Question: I have the following mockup.

I need that the user profile on the top left is dinamically loaded, so I splitted the navigation.cshtml into two files.
Navigation.cshtml
'''
<nav class="navbar-default navbar-static-side" role="navigation">
<div class="sidebar-collapse">
<ul class="nav" id="side-menu">
<li class="nav-header">
<!-- Top Navbar -->
@Html.Partial("_Profile")
</li>
<li class="@Html.IsSelected(action: "Index")">
<a href="@Url.Action("Index", "Home")"><i class="fa fa-laptop"></i> <span class="nav-label">Main page</span> </a>
</li>
<li class="@Html.IsSelected(action: "Minor")">
<a href="@Url.Action("Minor", "Home")"><i class="fa fa-desktop"></i> <span class="nav-label">Minor page</span></a>
</li>
</ul>
</div>
</nav>
'''
and profile.cshtml
'''
<div class="dropdown profile-element">
<span>
<img alt="image" class="img-circle" src="~/Images/profile_small.jpg" />
</span>
<a data-toggle="dropdown" class="dropdown-toggle" href="#">
<span class="clear">
<span class="block m-t-xs">
<strong class="font-bold">David Williams</strong>
</span> <span class="text-muted text-xs block">Art Director <b class="caret"></b></span>
</span>
</a>
<ul class="dropdown-menu animated fadeInRight m-t-xs">
<li><a href="@Url.Action("Profile", "AppViews")">Profile</a></li>
<li><a href="@Url.Action("Contacts", "AppViews")">Contacts</a></li>
<li><a href="@Url.Action("Inbox", "Mailbox")">Mailbox</a></li>
<li class="divider"></li>
<li><a href="@Url.Action("Login", "Pages")">Logout</a></li>
</ul>
</div>
<div class="logo-element">
IN+
</div>
'''
and I have one controller that will return the name of the user.
'''
public class UserProfileController : Controller
{
// GET: UserProfile
public async Task<ActionResult> GetPropertiesForUser()
{
Uri serviceRoot = new Uri(SettingsHelper.AzureAdGraphApiEndPoint);
var token = await AppToken.GetAppTokenAsync();
ActiveDirectoryClient adClient = new ActiveDirectoryClient(
serviceRoot,
async () => await AppToken.GetAppTokenAsync());
string userObjectID = ClaimsPrincipal.Current.FindFirst("http://schemas.microsoft.com/identity/claims/objectidentifier").Value;
Microsoft.Azure.ActiveDirectory.GraphClient.Application app = (Microsoft.Azure.ActiveDirectory.GraphClient.Application)adClient.Applications.Where(
a => a.AppId == SettingsHelper.ClientId).ExecuteSingleAsync().Result;
if (app == null)
{
throw new ApplicationException("Unable to get a reference to application in Azure AD.");
}
string requestUrl = string.Format("https://graph.windows.net/{0}/users/{1}?api-version=1.5", SettingsHelper.Tenant,ClaimsPrincipal.Current.Identities.First().Name);
HttpClient hc = new HttpClient();
hc.DefaultRequestHeaders.Authorization = new System.Net.Http.Headers.AuthenticationHeaderValue(
"Bearer", token);
HttpResponseMessage hrm = await hc.GetAsync(new Uri(requestUrl));
if (hrm.IsSuccessStatusCode)
{
string jsonresult = await hrm.Content.ReadAsStringAsync();
return View("GetPropertiesForUser", new UserProfile
{
DisplayName = jsonresult //I am still missing here to get the display name only
});
}
else
{
return View();
}
}
}
'''
The thing I dont know how to do
How can I use a controller with a partial view?
UPDATE 1.
I updated the code as suggested by users below:
'''
<nav class="navbar-default navbar-static-side" role="navigation">
<div class="sidebar-collapse">
<ul class="nav" id="side-menu">
<li class="nav-header">
<!-- Top Navbar -->
@{ Html.RenderAction("GetPropertiesForUser", "UserProfile"); }
</li>
<li class="@Html.IsSelected(action: "Index")">
<a href="@Url.Action("Index", "Home")"><i class="fa fa-laptop"></i> <span class="nav-label">Main page</span> </a>
</li>
<li class="@Html.IsSelected(action: "Minor")">
<a href="@Url.Action("Minor", "Home")"><i class="fa fa-desktop"></i> <span class="nav-label">Minor page</span></a>
</li>
</ul>
</div>
</nav>
public class UserProfileController : Controller
{
public async Task<ActionResult> GetPropertiesForUser()
{
Uri serviceRoot = new Uri(SettingsHelper.AzureAdGraphApiEndPoint);
var token = await AppToken.GetAppTokenAsync();
ActiveDirectoryClient adClient = new ActiveDirectoryClient(
serviceRoot,
async () => await AppToken.GetAppTokenAsync());
string userObjectID = ClaimsPrincipal.Current.FindFirst("http://schemas.microsoft.com/identity/claims/objectidentifier").Value;
Microsoft.Azure.ActiveDirectory.GraphClient.Application app = (Microsoft.Azure.ActiveDirectory.GraphClient.Application)adClient.Applications.Where(
a => a.AppId == SettingsHelper.ClientId).ExecuteSingleAsync().Result;
if (app == null)
{
throw new ApplicationException("Unable to get a reference to application in Azure AD.");
}
string requestUrl = string.Format("https://graph.windows.net/{0}/users/{1}?api-version=1.5", SettingsHelper.Tenant,ClaimsPrincipal.Current.Identities.First().Name);
HttpClient hc = new HttpClient();
hc.DefaultRequestHeaders.Authorization = new System.Net.Http.Headers.AuthenticationHeaderValue(
"Bearer", token);
HttpResponseMessage hrm = await hc.GetAsync(new Uri(requestUrl));
if (hrm.IsSuccessStatusCode)
{
UserProfile up = JsonConvert.DeserializeObject<UserProfile>(await hrm.Content.ReadAsStringAsync());
return PartialView(up);
//return View("GetPropertiesForUser", new UserProfile
//{
// DisplayName = up.displayName() //I am still missing here to get the display name only
//});
}
else
{
return View();
}
}
}
@model Inspinia_MVC5_Capatech.Models.UserProfile
<div class="dropdown profile-element">
<span>
<img a...
'''
However I get this error:
<URL>
The partial view name is called _Profile.cshtml
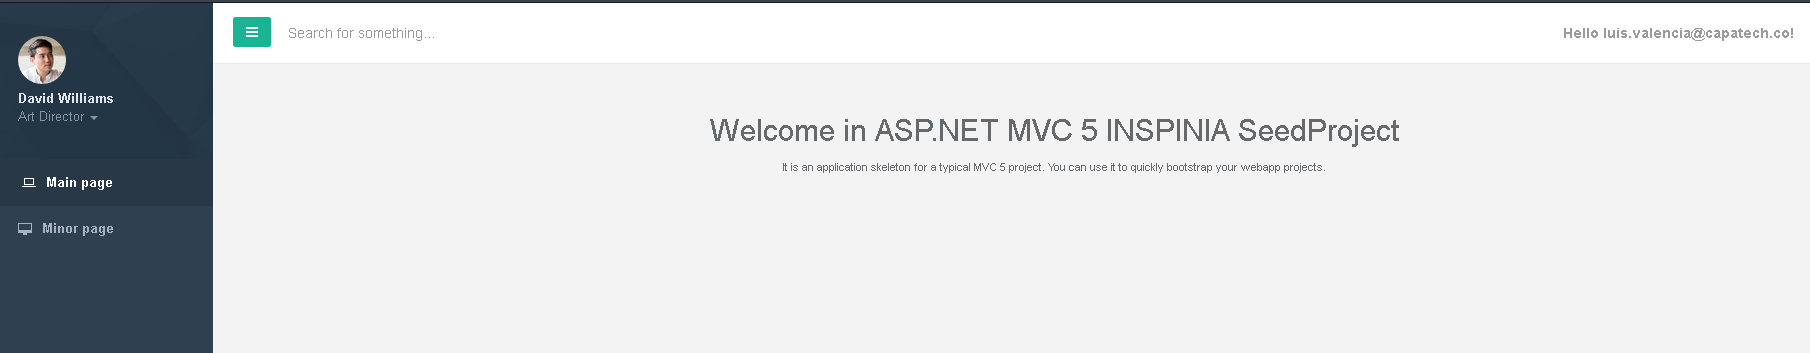
Answer: Instead of using Html.Partial you can use Html.Action or Html.RenderAction, pointing to the controller action. Somethign like:
'''
<li class="nav-header">
<!-- Top Navbar -->
@Html.Action("GetPropertiesForUser")
'''
Make sure to return 'PartialView()' from the Controller instead of 'View()'.
Regarding the error in , you need to use the naming convention (shared name between Action and View) or indicate the name of the view.
In your case I think you need to replace the return to something like:
'''
return PartialView("_Profile");
'''